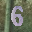
Label: 6